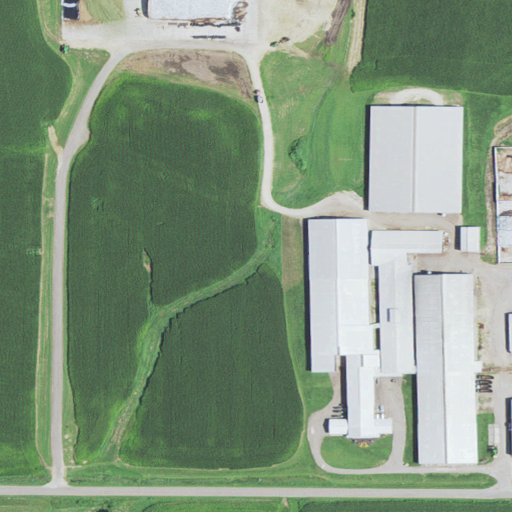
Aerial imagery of valley in Wisconsin named Weisenbeck Valley containing cultivated crops, barren land, high intensity development, medium intensity development, low intensity development, and open development